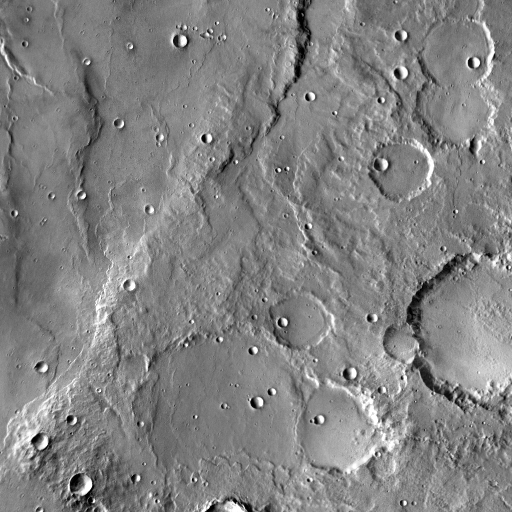
Crater classes present: Background, Other, Buried, Secondary